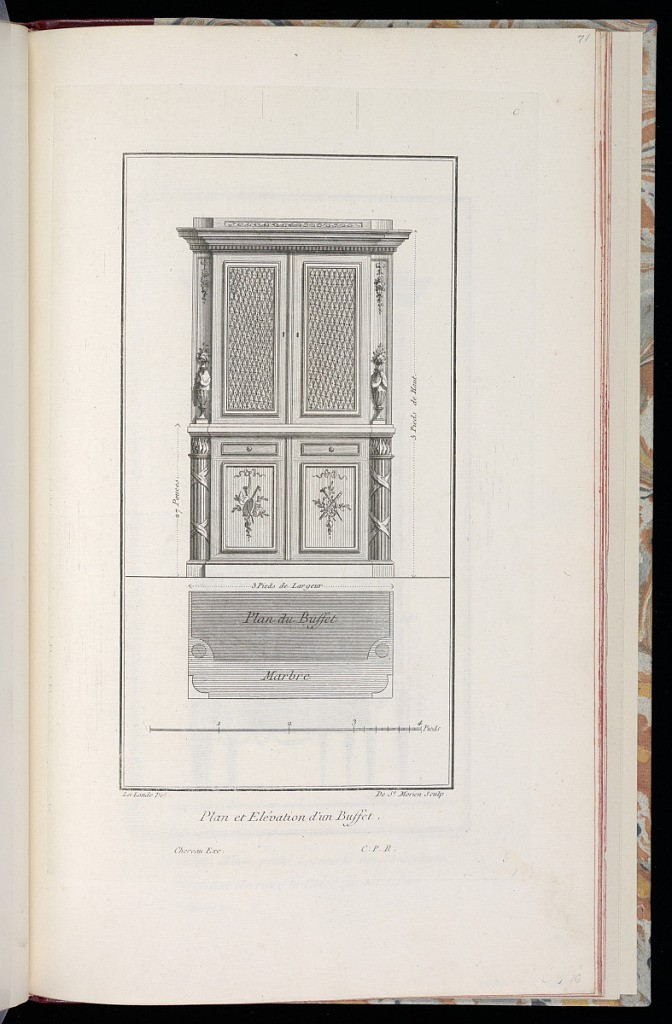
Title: Plan et Elévation d'un Buffet
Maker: Richard de Lalonde, French, active 1780–96
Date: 1775-1788
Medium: Etching on off-white laid paper
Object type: Print
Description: Plan and elevation of a design for a buffet, decorated with ornament motifs including carved trophies suspended by ribbon, bound reed, urns with flowers, fluting, and scrolling acanthus leaf. The plate is signed and numbered.